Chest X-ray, AP view. Patient: 25 years old, sex M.
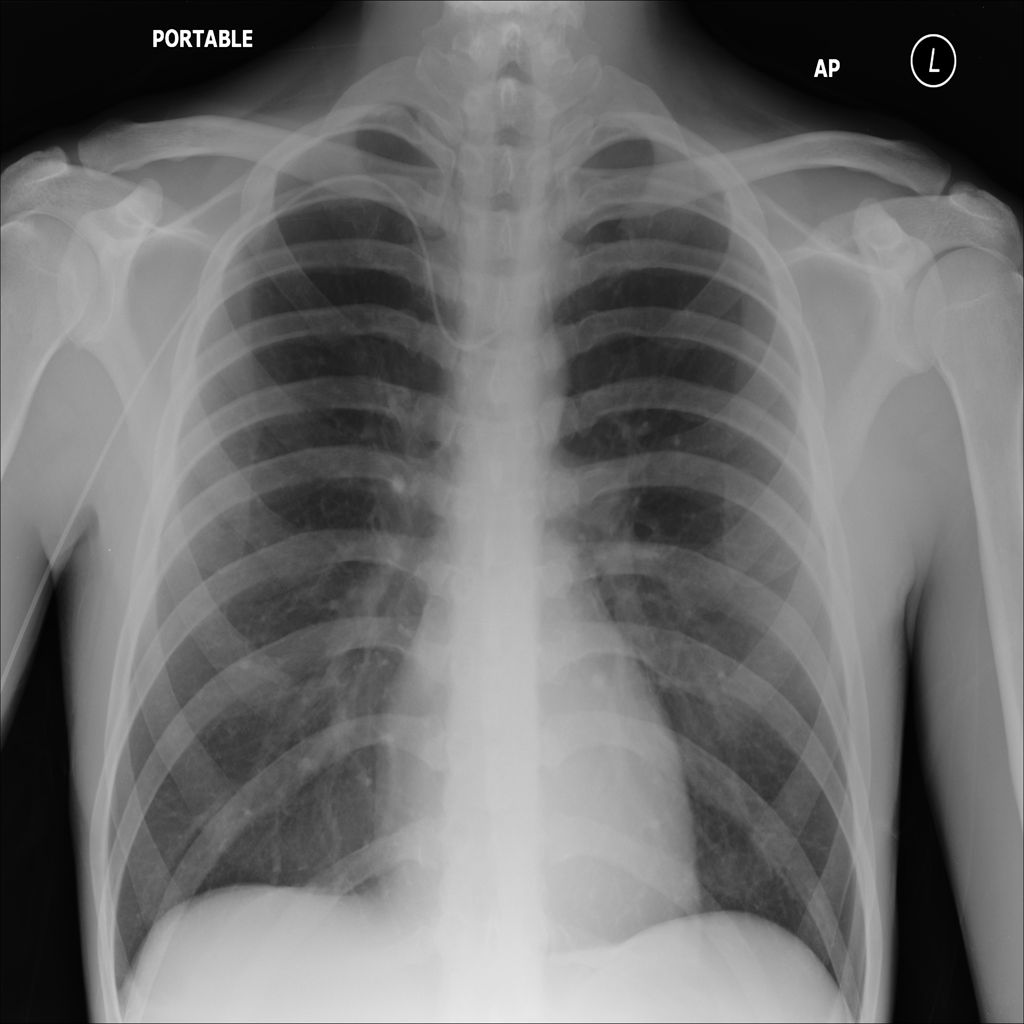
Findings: No Finding